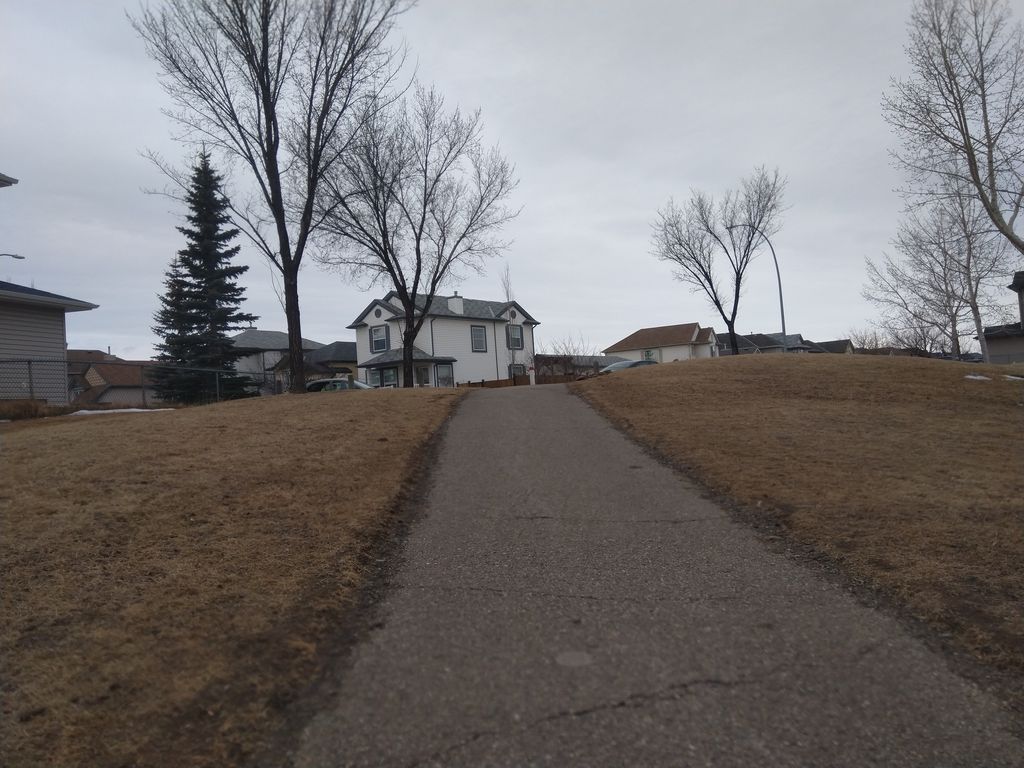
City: calgary